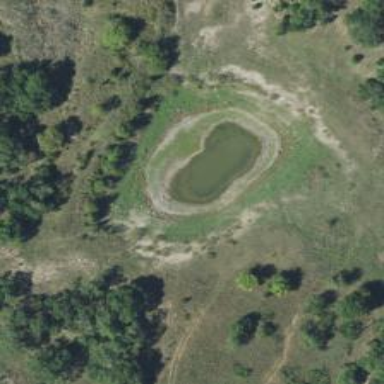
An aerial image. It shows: Reservoir.